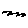
Label: zigzag